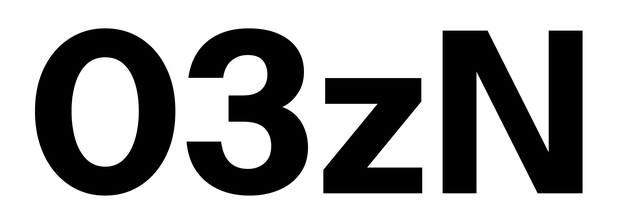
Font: InstrumentSans_Bold